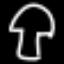
Label: mushroom